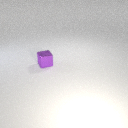
small purple metal cube